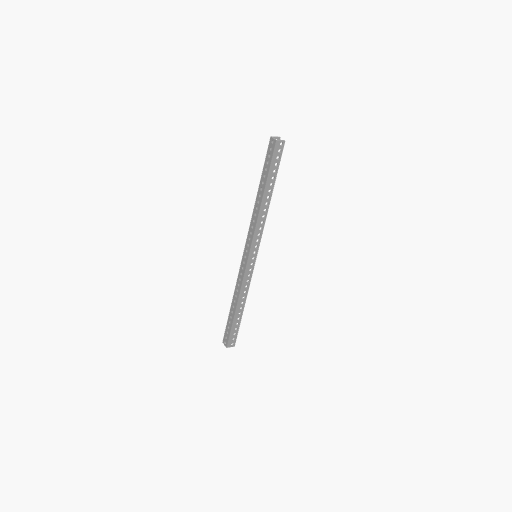
Part: UBeam35H